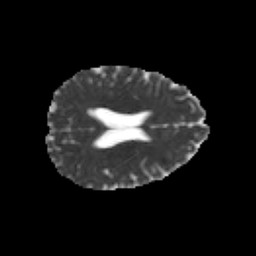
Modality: MD
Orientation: axial
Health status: healthy
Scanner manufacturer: philips
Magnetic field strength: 3 T
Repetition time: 6.964 s
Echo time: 0.092 s